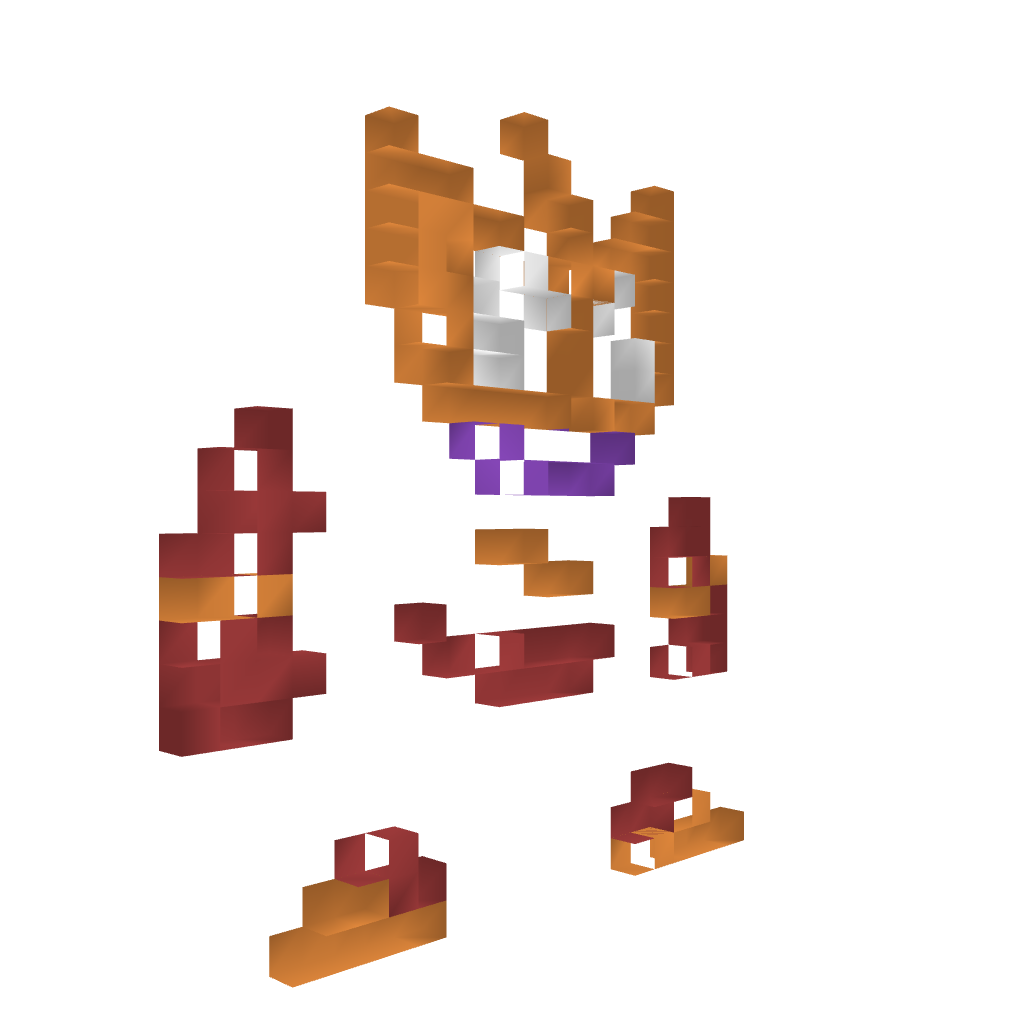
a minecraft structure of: Elecman (ErnieCIII) bad low quality